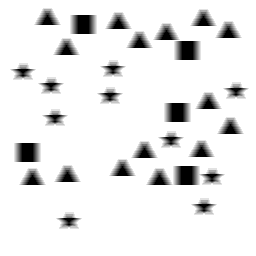
Squares: 5
Triangles: 15
Stars: 10
Total shapes: 30